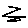
Label: zigzag